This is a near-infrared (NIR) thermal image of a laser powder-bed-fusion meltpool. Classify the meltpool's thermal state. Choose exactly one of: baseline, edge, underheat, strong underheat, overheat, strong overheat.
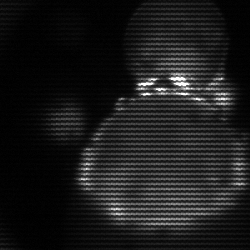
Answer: edge